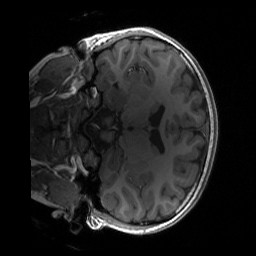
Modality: T1w
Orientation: coronal
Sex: female
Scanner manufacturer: siemens
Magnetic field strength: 3 T
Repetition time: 1.9 s
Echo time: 0.00243 s